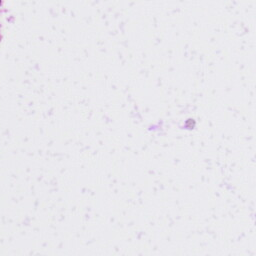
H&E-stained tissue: Liver